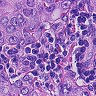
Metastatic tissue present: yes